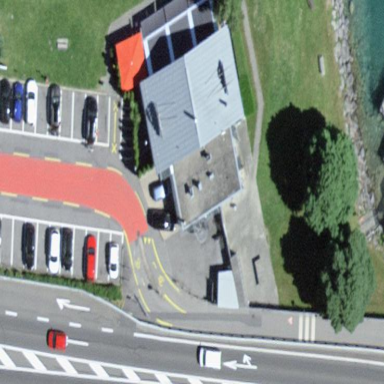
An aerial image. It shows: Restaurant in building.